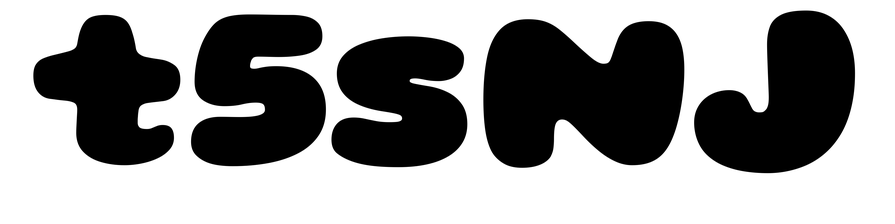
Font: Gluten_Black